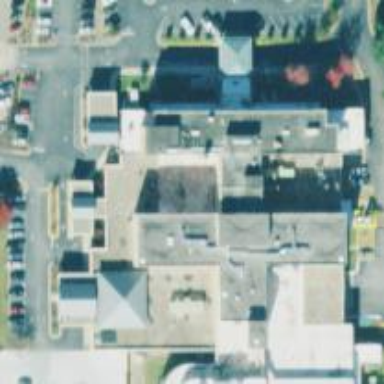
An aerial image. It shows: Hospital building.